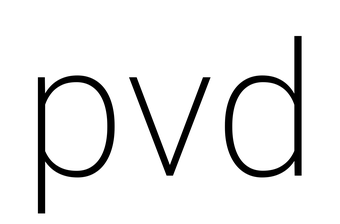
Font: Roboto_ExtraLight